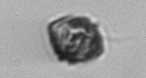
Label: Kryptoperidinium_triquetrum